Question: [
I am trying to query the post-collection with the user settings but the settings is an array of more than 10 elements and nothing is returned. I know the documents did mention the limit of 10 elements, does anyone know a workaround?
'''
firebaseApp.collection('posts')
.where("newTag", "in", mySettings)
.get()
let array = [];
posts.forEach((post) => {
array.push(post.data());
});
dispatch({ type: ActionTypes.GET_POSTS, payload: array });
'''
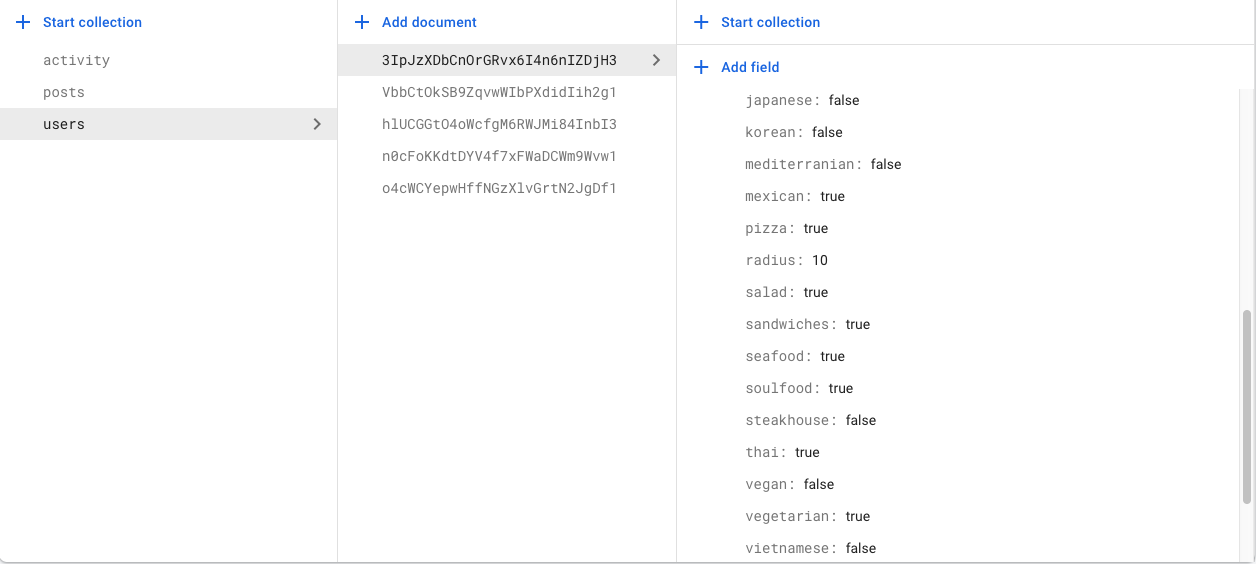
Answer: The workaround is to perform a query for each item in 'mySettings' individually, and merge the results on the client. Or, split 'mySettings' into another collection of arrays that each have 10 or less items, query for each one of those individually, and merge the results on the client.